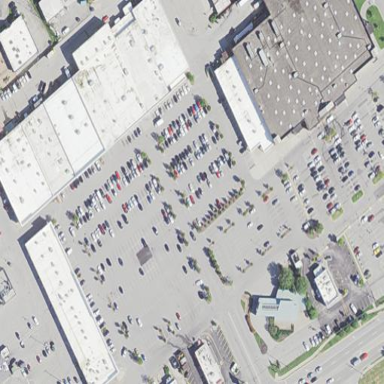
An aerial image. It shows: Retail area.